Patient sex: M
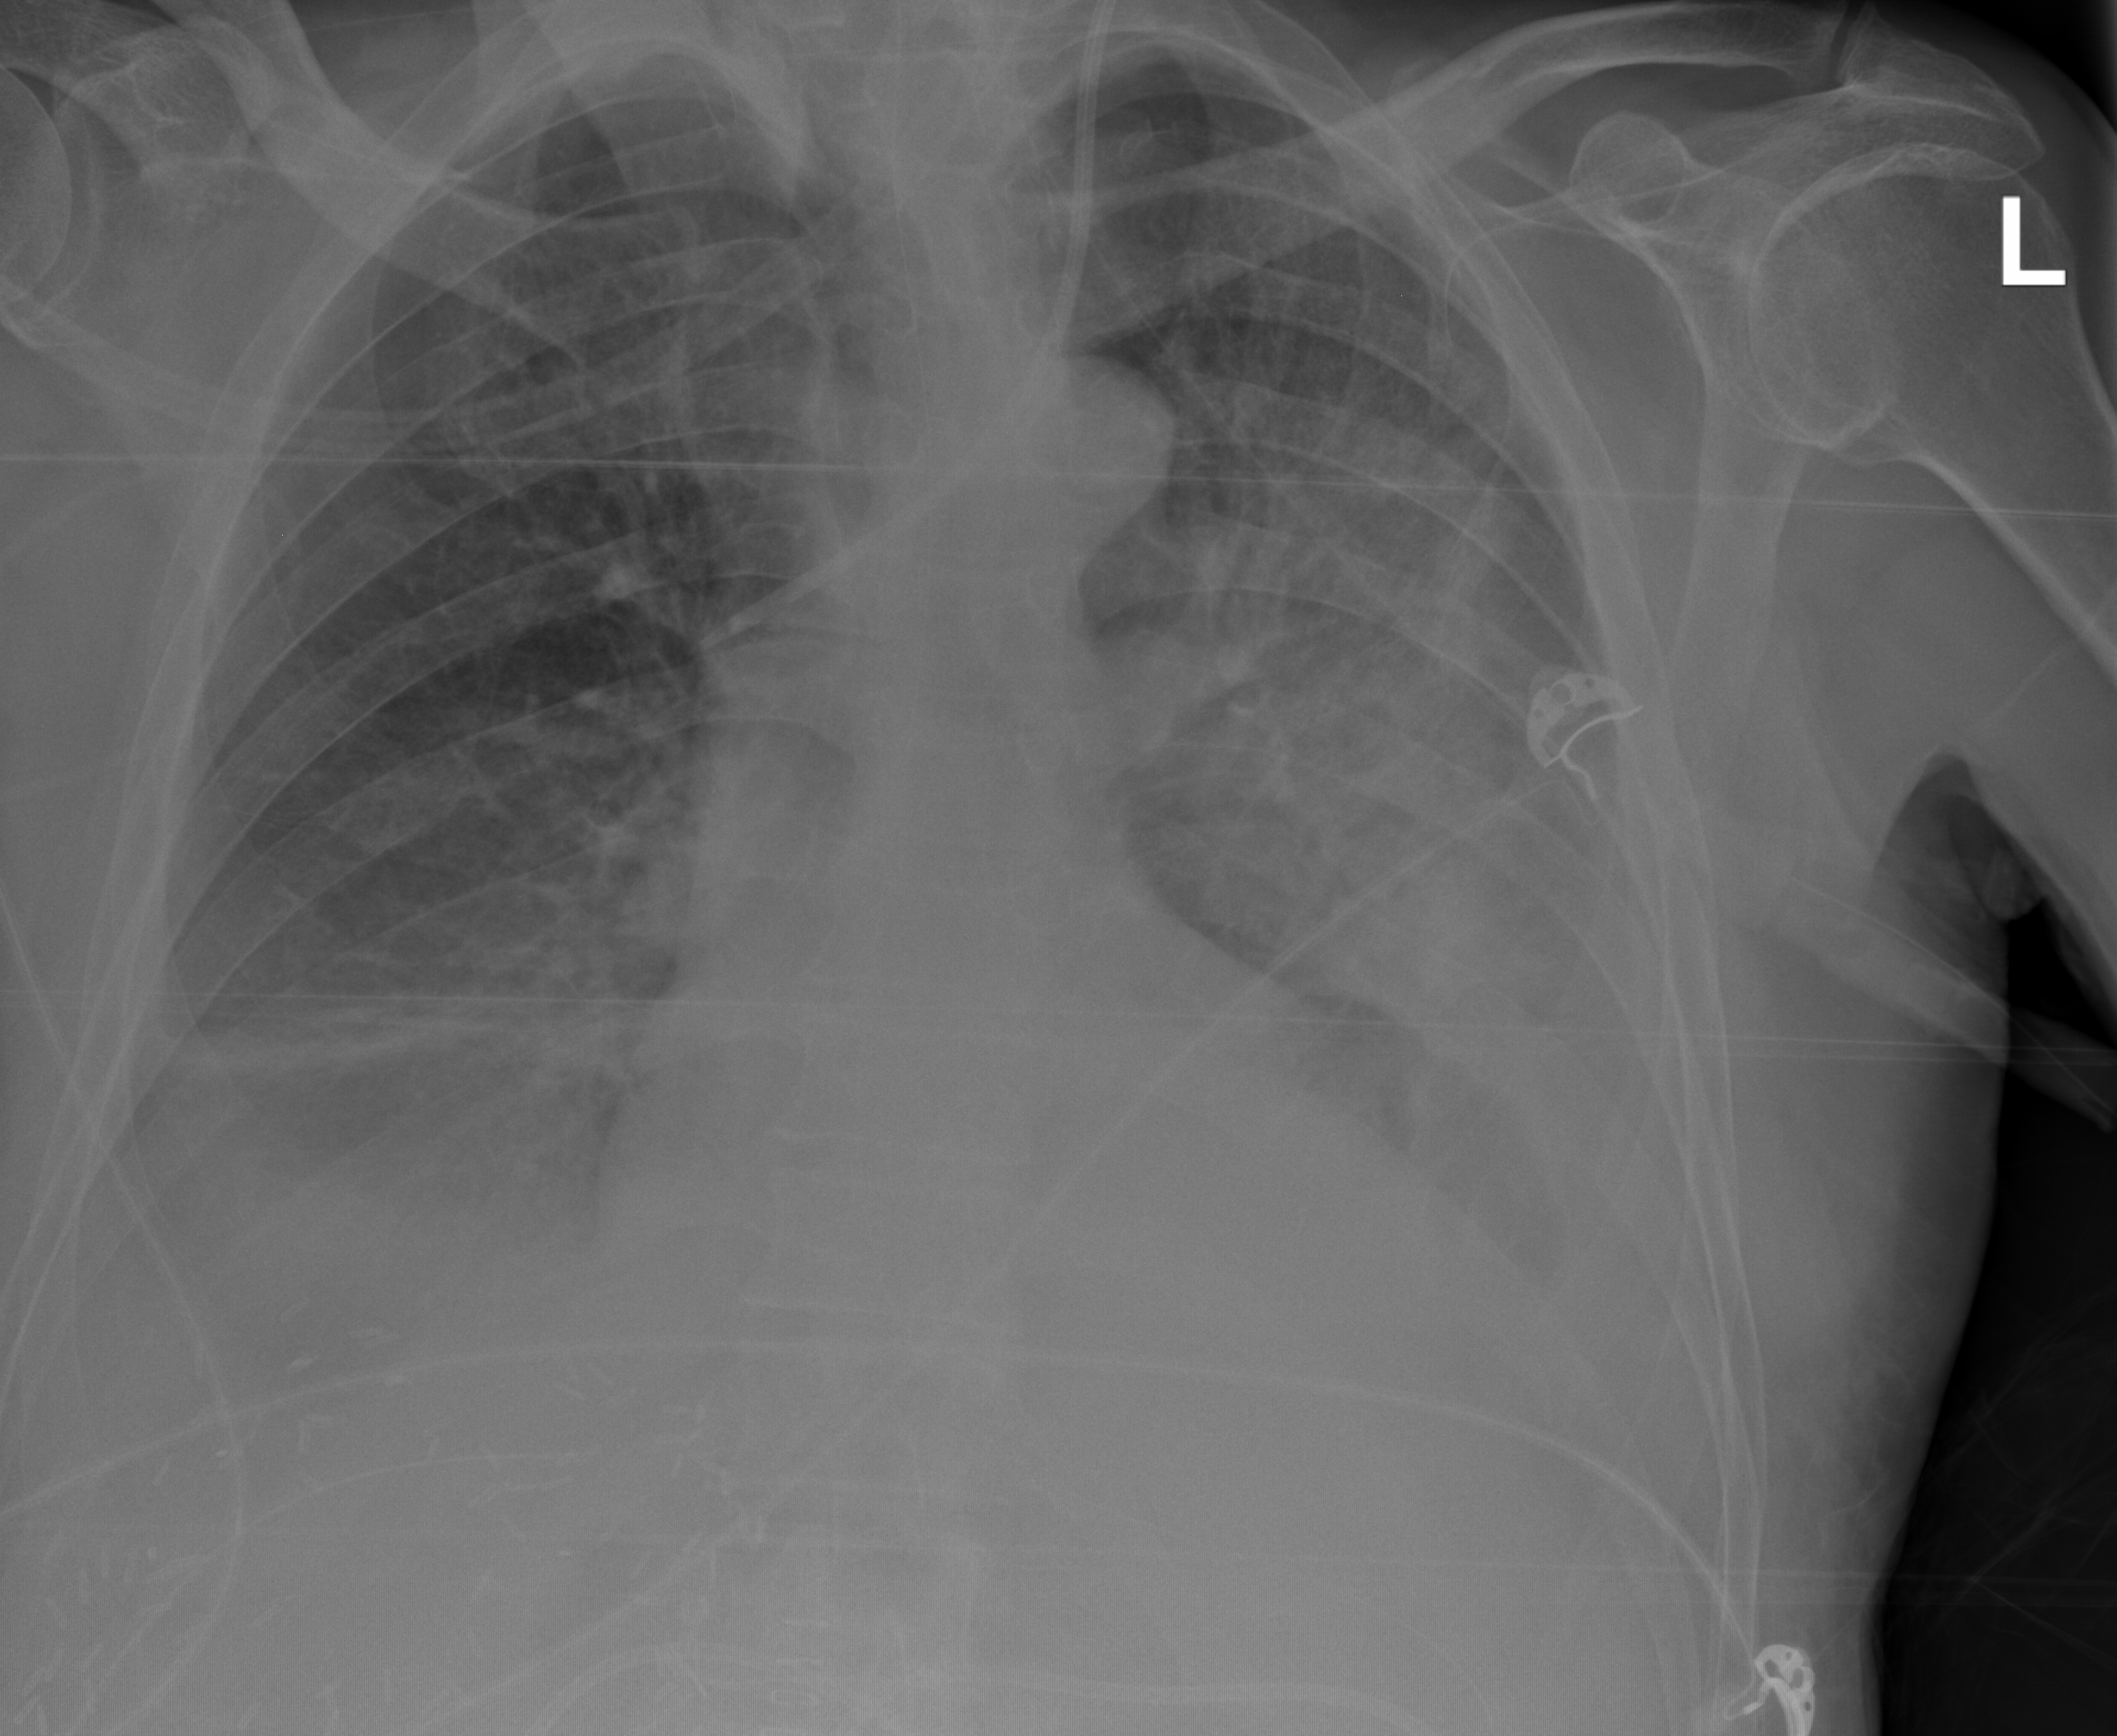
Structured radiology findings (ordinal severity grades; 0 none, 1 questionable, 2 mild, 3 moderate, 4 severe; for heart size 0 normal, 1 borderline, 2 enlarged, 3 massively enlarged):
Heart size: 1
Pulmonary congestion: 2
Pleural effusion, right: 2
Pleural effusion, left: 3
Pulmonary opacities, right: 2
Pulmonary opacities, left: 3
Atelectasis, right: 2
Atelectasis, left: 2